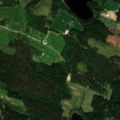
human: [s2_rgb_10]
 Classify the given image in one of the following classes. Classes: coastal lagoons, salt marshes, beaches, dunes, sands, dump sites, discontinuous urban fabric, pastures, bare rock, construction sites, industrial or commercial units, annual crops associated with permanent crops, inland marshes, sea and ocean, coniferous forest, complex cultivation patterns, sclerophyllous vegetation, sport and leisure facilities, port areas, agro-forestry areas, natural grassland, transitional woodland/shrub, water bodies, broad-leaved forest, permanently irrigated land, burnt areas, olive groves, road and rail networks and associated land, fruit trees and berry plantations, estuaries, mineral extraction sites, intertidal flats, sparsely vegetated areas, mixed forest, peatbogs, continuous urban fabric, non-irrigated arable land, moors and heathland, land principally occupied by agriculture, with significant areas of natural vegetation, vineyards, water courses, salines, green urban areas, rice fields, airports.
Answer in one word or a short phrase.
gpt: coniferous forest, mixed forest, water bodies